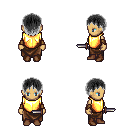
a pixel art fantasy rpg character, female body template, human, tanned skin, gold chest armor, robe skirt, gray plain hairstyle, cloth bracers, brown shoes, dagger, four views (front, back, left, right), 2x2 character sprite sheet, small pixel art, hard edges, no anti-aliasing